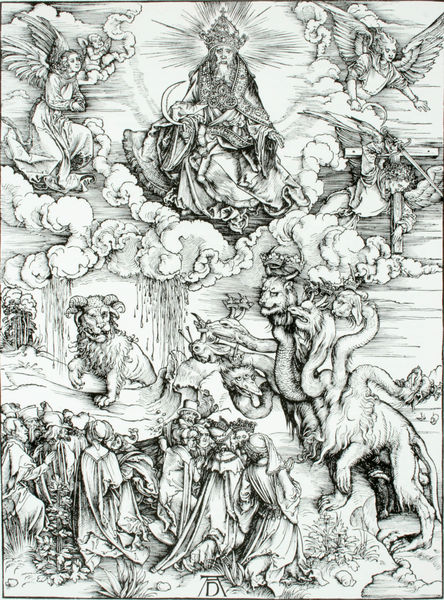
Titel: Apokalypse - Das Tier mit den Lammhörnern
Künstler: Albrecht Dürer
Institution: (Seriendruck)
Schlagwörter: flügel, gott, himmel, meer, wasser, weiß, wolken, bäume, landschaft, menschen, grau, köpfe, schwarz, skizze, zeichnung, gras, tier, tiere, wolke, menge, bart, gericht, richter, bibel, johannes, tod, hals, herr, horn, signatur, gewand, mantel, gewänder, pflanze, pflanzen, krone, renaissance, engel, putte, putto, mähne, herrschaft, holzschnitt, küste, perspektive, graphik, angst, sturm, unwetter, crowd, crown, king, kissen, könig, men, people, pope, religious, robes, sword, thron, throne, white, women, black, dress, figures, gold, grey, group, old, robe, seated, sitting, three, woman, print, pfoten, regen, mond, buch, kreuz, strahlen, druck, halbmond, schnitt, monogramm, radierung, stich, schwarzweiß, schwert, woodcut, offenbarung, schlange, volk, herrscher, hälse, beten, pfote, löwen, nimbus, smoke, flower, jesus, apokalypse, hölle, jüngstes gericht, teufel, angel, angels, cloud, clouds, gods, greek, heaven, hell, man, rocks, sky, fabel, kniend, fabelwesen, head, ocean, water, schlangen, sun, trees, death, heiliger, mitra, posaunen, tiara, knight, himel, löwe, heilige, hörner, grass, light, dürer, siegel, gottheit, drawing, paper, putten, kupferstich, black and white, betend, beweinung, gloriole, animals, dog, etching, sketch, beard, devil, fly, flying, myth, saint, ungeheuer, tatzen, christentum, cross, drachen, manschen, drache, wings, save, himmelfahrt, herscher, marc, cherub, cherubs, cupid, peasants, monster, hydra, day, cape, cloak, kreut, ink, prayer, art, detail, shine, engraving, pencil, moon, rain, religion, martyrium, albrecht, albrecht dürer, angles, animal, apostel, god, mythical, christ, crucifix, gottvater, seeschlange, poeple, tiger, horns, goat, ram, bestien, dragon, heerscharen, humans, christian, saints, father, raining, crescent, lord, pray, enaissance, chrtistentum, gefallene engel, glorie, hinabfahren, huengstes gericht, knien, mehrköpfig, siebenköpfiges ungeheuer, stichr, wider, lion, durer, creature, scythe, wing, help, sacred, scared, beast, praying, angle, büßer, judgment, heads, vines, serpent, snake, monogram, greece, earth, point, vision, orthodox, fear, apocalypse, knife, scimitar, dragons, monsters, halo, archangel, blood, spear, divine, kneel, persons, byzantine, michael, blade, siebenköpfig, kaiser, hierarchy, nlack, demon, demons, etch, markus, satan, pets, lions, apocalyps, winge, shining, kingdom, ad, temptation, jewels, paradise, rays, celestial, savior, whimsical, revelation, animorphism, monotype, engle, purgatory, three headed beast, serpents, roi, couronne, beasts, #strahlen, radiant, snail, ion, creatures, duhrer, albrect, prayers, armageddon, necks, cloiuds, 7 heads, poor people, drago, angl;es, aninils, ngel, siebenköpfige schlange, st- michael, erzengel michael